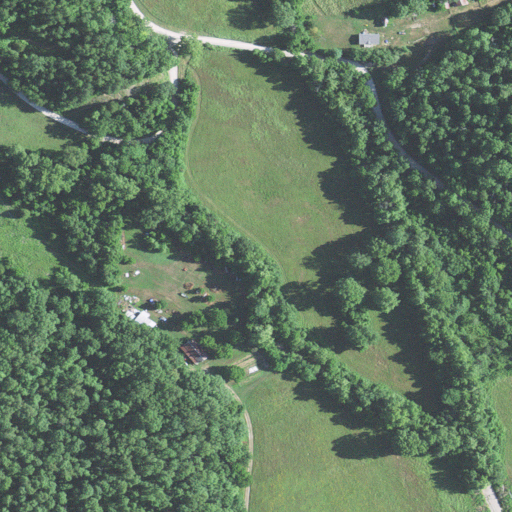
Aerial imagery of valley in Missouri named Buchanan Valley containing deciduous forest, pasture, open development, and mixed forest